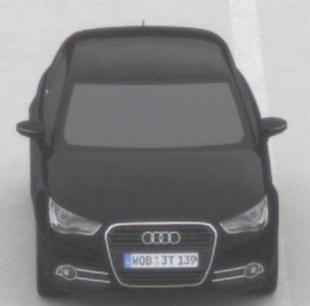
Make: Audi
Model: A1 Sportback 1.2 TFSI
Detailed model: A1 (8X) Sportback
Model produced from: 2012/03
Model produced until: 2014/11
Doors: 5
Color: black
Road condition: dry road
Daytime: midday
Contrast: low contrast